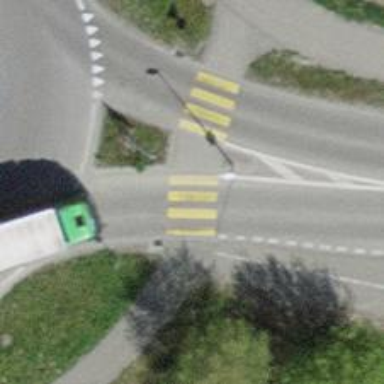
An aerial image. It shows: Secondary road with separate asphalt sidewalk.